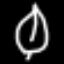
Label: leaf